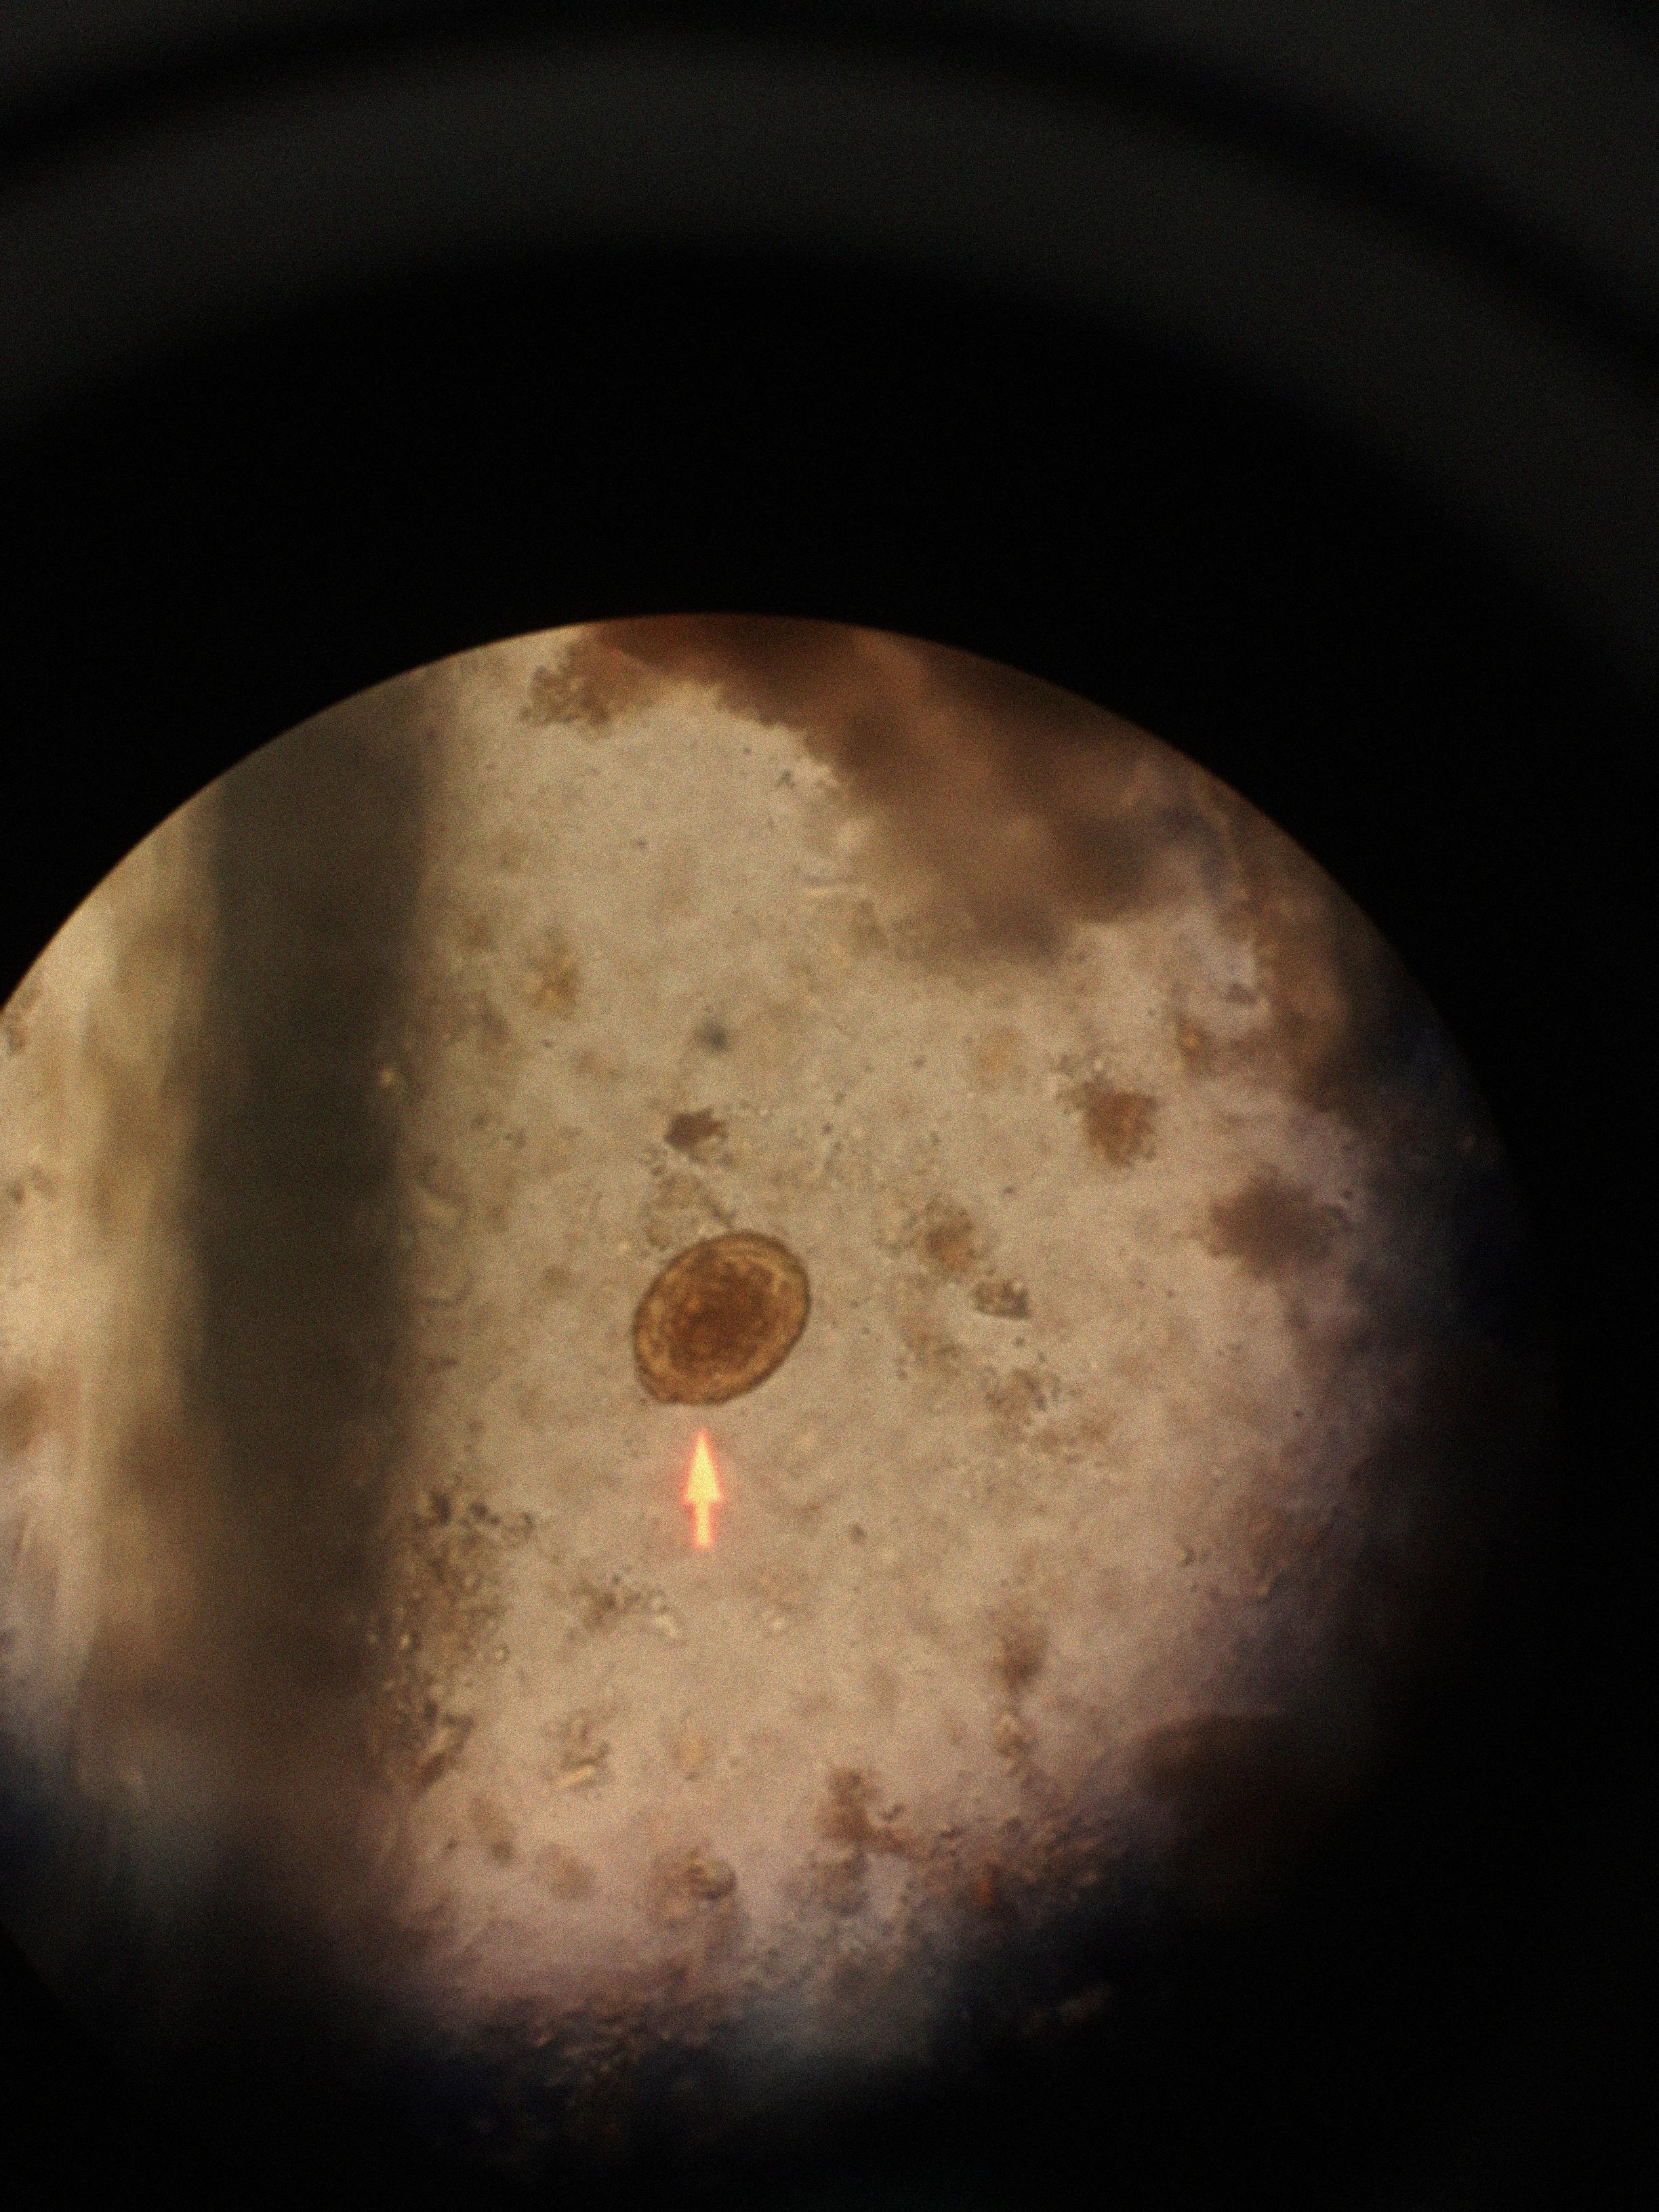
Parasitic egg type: Ascaris lumbricoides